Field crop: tomato
Growth stage: 2
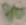
Species: solanum